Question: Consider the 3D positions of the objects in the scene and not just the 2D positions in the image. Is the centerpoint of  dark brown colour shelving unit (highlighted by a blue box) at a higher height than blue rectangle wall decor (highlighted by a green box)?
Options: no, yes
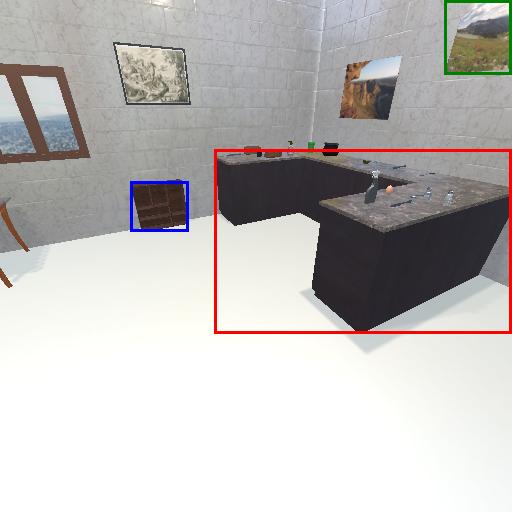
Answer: no